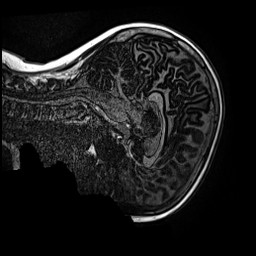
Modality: MP2RAGE
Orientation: sagittal
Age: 10
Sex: female
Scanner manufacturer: siemens
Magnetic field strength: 3 T
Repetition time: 4 s
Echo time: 0.00299 s